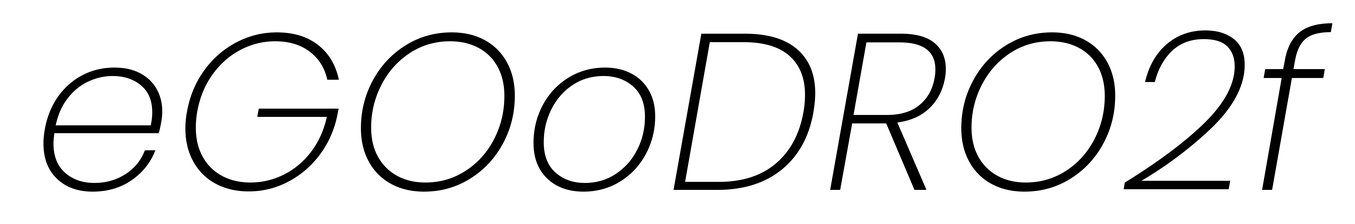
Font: Poppins-ExtraLightItalic